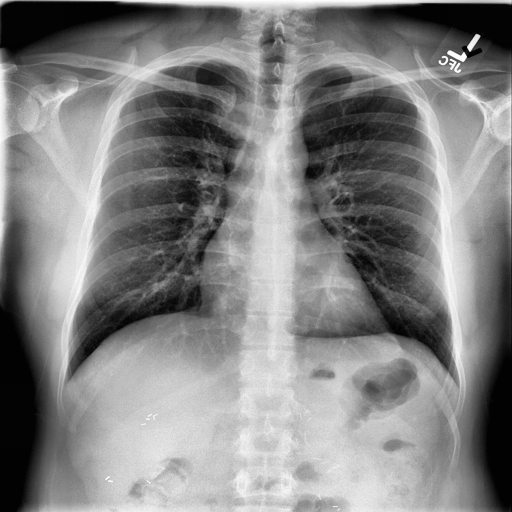
Finding: NORMAL